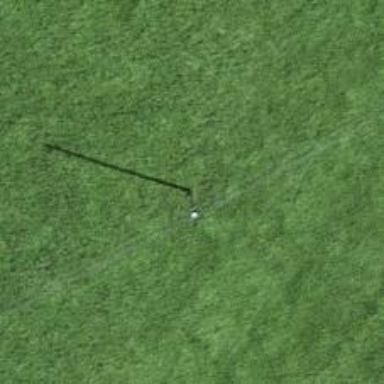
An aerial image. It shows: Power pole.